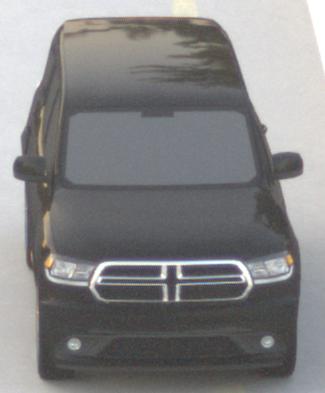
Make: Dodge
Model: Durango
Detailed model: Gen. 3
Model produced from: 2010
Doors: 5
Color: black
Road condition: dry road
Daytime: sunrise or sunset
Contrast: low contrast